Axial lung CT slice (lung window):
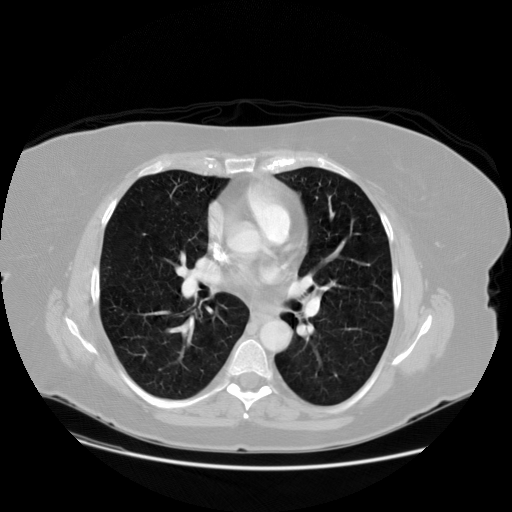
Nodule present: no